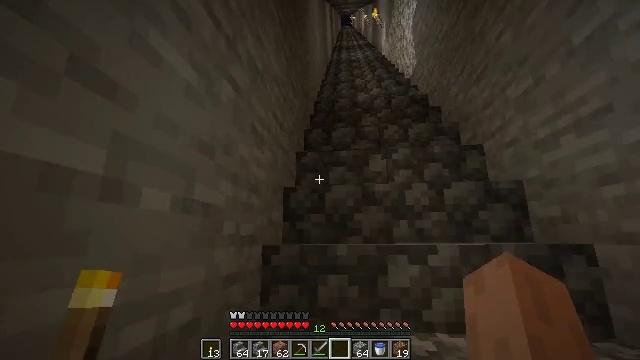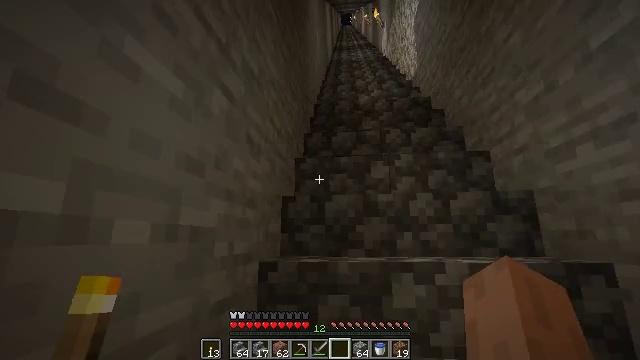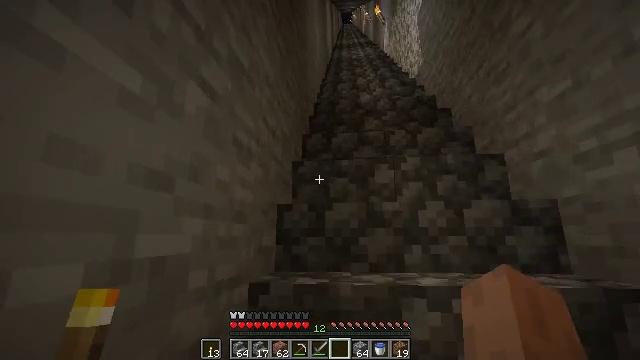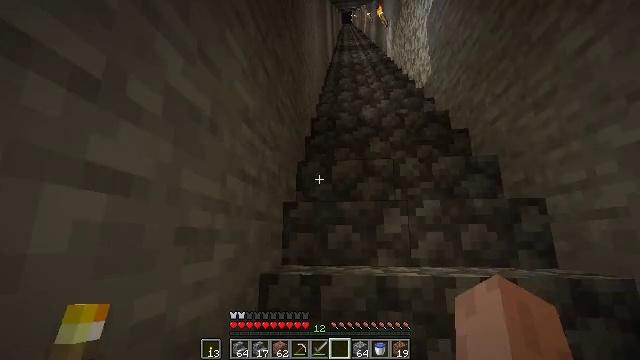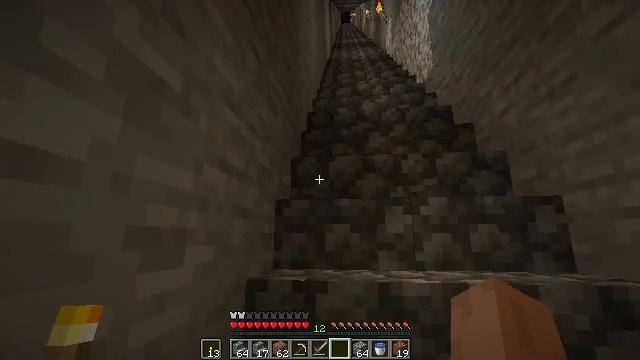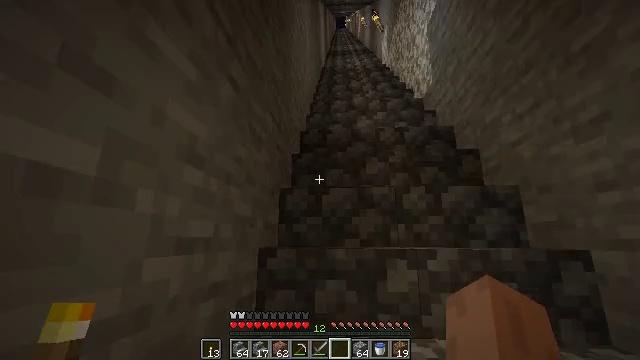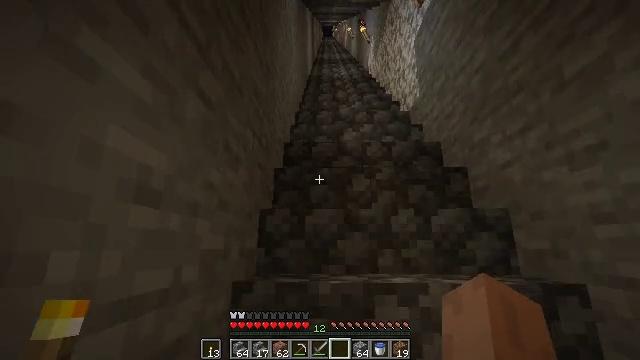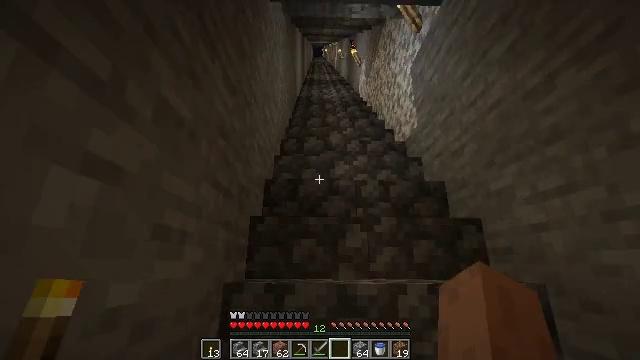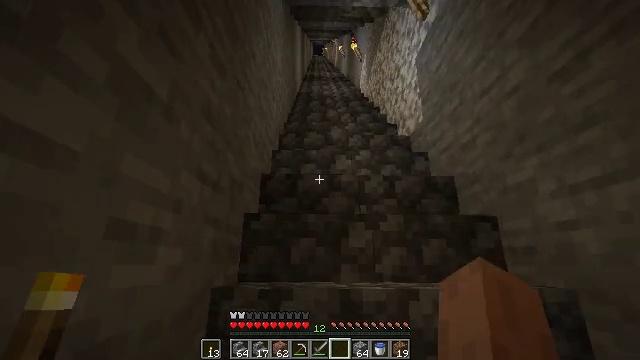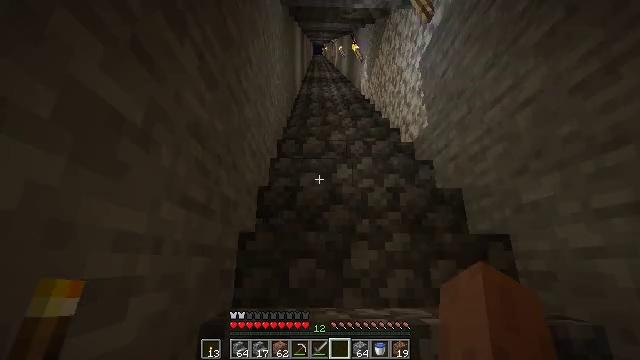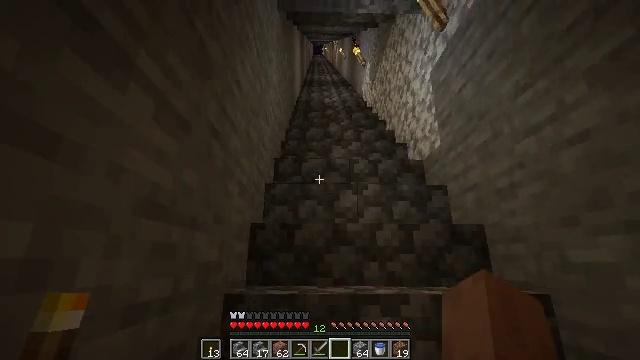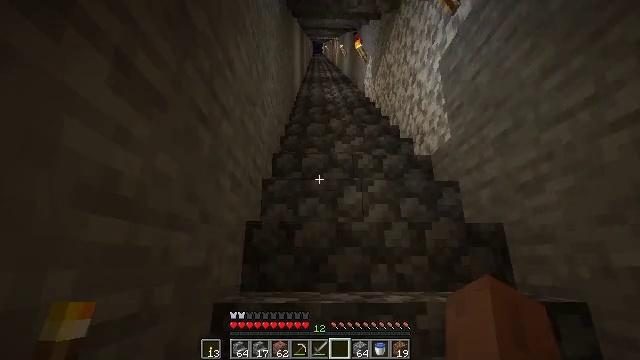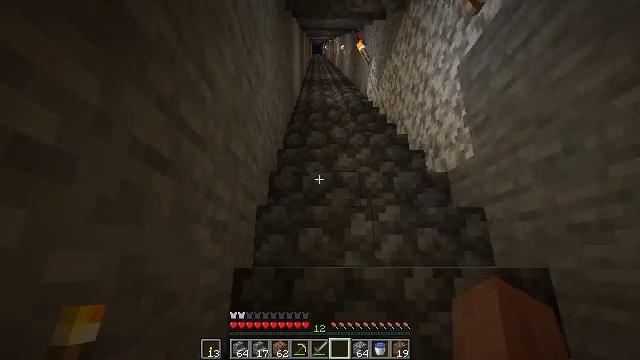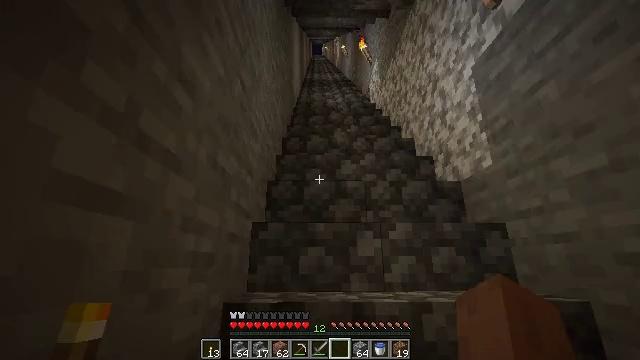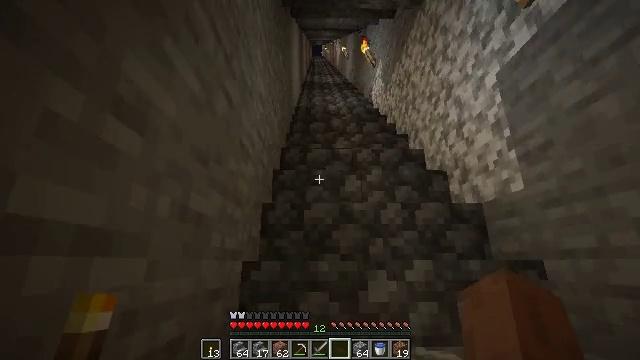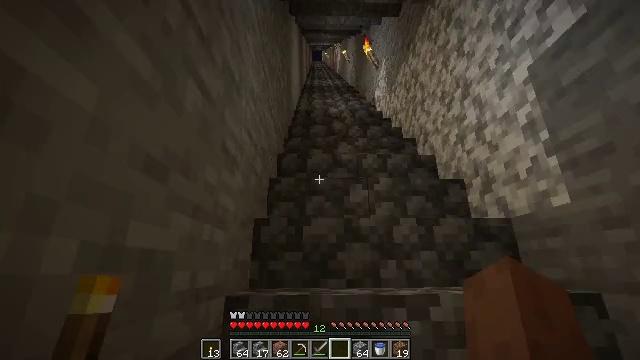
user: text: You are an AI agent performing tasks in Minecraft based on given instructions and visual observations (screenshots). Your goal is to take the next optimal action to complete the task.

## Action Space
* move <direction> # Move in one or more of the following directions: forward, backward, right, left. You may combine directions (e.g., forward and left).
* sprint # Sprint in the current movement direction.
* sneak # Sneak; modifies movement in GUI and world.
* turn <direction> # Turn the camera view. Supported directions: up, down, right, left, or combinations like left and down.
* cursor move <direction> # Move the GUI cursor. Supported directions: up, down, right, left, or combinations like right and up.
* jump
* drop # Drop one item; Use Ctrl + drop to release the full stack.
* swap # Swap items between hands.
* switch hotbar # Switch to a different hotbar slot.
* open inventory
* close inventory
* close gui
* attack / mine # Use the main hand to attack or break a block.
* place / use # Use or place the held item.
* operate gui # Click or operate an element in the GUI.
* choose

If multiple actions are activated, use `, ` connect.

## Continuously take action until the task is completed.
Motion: motion action
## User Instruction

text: Smash the iron door for recycling.
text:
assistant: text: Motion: move forward, attack / mine
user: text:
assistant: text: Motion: move forward, attack / mine
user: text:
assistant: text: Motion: move forward, attack / mine
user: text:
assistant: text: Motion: move forward, attack / mine
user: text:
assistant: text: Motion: move forward, turn right, attack / mine
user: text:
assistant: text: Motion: move forward, turn right and up, attack / mine
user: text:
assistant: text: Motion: move forward, turn right and up, attack / mine
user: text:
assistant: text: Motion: move forward, attack / mine
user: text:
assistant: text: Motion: move forward, attack / mine
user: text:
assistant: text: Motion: move forward, attack / mine
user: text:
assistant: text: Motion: move forward, attack / mine
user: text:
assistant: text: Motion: move forward, attack / mine
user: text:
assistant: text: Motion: move forward, attack / mine
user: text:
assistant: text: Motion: move forward, attack / mine
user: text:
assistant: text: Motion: move forward, attack / mine
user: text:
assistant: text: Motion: move forward, attack / mine
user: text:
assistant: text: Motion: move forward, attack / mine
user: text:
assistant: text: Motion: move forward, attack / mine
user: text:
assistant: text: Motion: move forward, attack / mine
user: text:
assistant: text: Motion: move forward, attack / mine
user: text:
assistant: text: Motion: move forward, attack / mine
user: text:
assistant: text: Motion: move forward, attack / mine
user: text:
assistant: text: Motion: move forward, attack / mine
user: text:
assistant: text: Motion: move forward, attack / mine
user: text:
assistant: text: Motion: move forward, attack / mine
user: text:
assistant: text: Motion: move forward, attack / mine
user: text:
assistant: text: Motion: move forward, attack / mine
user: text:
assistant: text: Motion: move forward, attack / mine
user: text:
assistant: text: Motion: move forward, attack / mine
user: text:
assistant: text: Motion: move forward, attack / mine